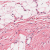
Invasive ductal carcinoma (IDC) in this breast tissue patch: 0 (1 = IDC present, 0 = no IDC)